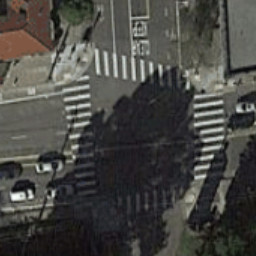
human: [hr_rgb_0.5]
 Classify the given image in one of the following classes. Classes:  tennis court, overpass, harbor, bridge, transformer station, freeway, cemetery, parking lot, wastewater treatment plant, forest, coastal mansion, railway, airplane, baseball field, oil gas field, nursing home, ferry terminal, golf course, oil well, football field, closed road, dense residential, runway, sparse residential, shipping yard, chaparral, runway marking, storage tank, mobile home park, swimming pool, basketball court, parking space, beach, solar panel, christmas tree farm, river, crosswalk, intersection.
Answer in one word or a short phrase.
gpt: crosswalk